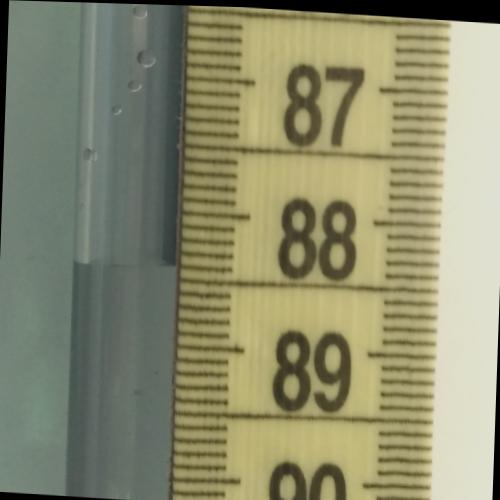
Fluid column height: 88.4 cm